Interaction volume radius: 5 \u00c5
Interaction volume height: 40 \u00c5
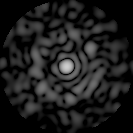
Disorder parameter: 0.8446